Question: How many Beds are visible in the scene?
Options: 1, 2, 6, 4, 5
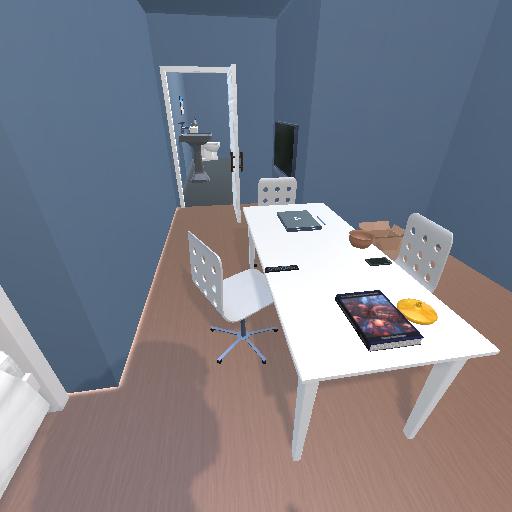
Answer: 1